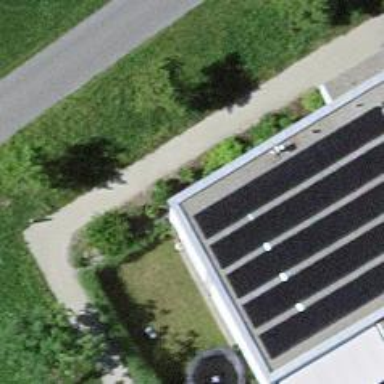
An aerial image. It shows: Solar power generator.